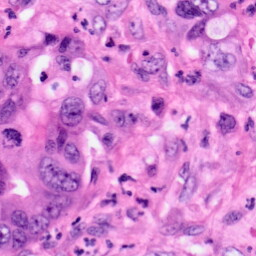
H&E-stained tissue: Pancreatic